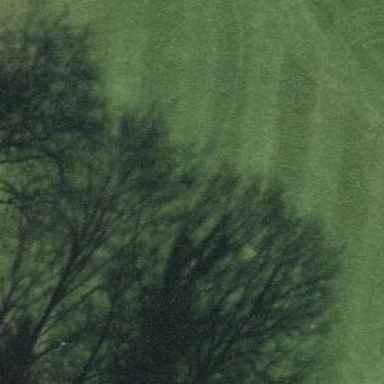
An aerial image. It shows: Grassy area designated as golf fairway.